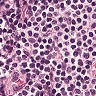
Metastatic tissue present: no